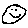
Label: smiley face